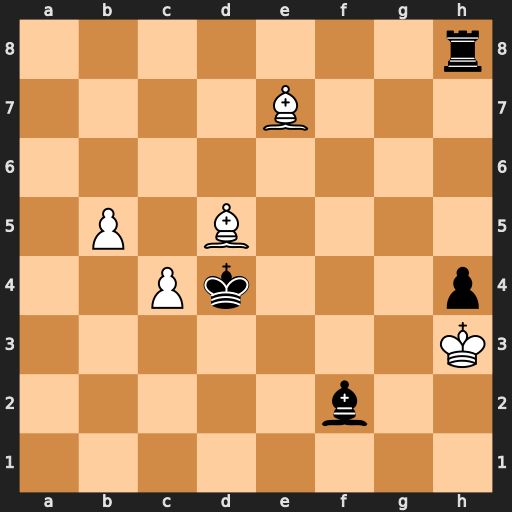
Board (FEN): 7r/4B3/8/1P1B4/2Pk3p/7K/5b2/8
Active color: w
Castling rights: -
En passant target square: -
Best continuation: Bf6+ Kc5 Bxh8